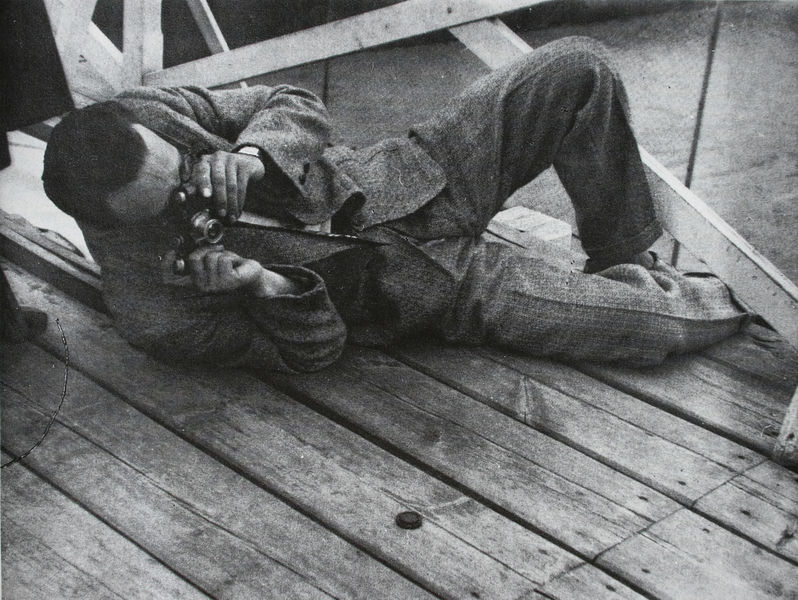
Titel: Der Photograph Georgij Petrusow
Künstler: Alexander Rodtschenko
Standort: Köln
Institution: Galerie Alex Lachmann
Schlagwörter: liegend, foto, bei der arbeit, bretterboden, fotograf, kamera, fotografierend